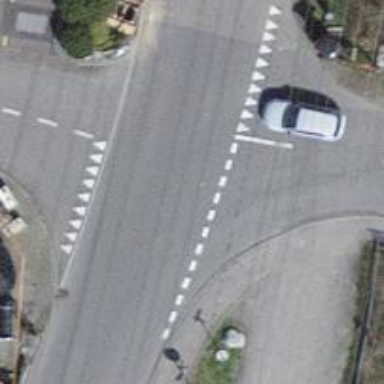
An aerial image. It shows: Road with "give way" sign.